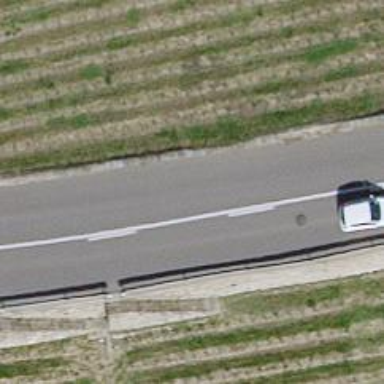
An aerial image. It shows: Primary highway with asphalt surface and designated cycle lane.